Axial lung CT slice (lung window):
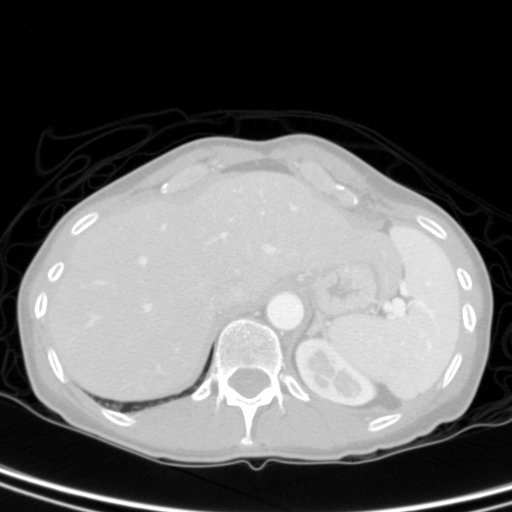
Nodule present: no